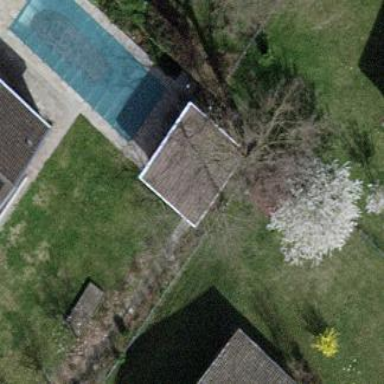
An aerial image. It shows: Shed.